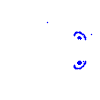
Particle: electron